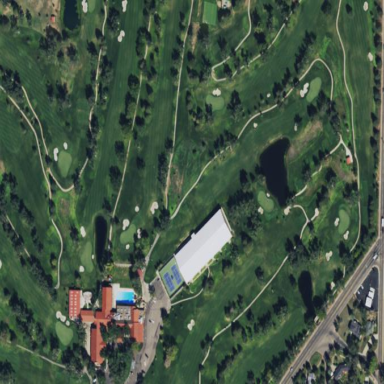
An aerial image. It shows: Golf course surrounded by greenery.